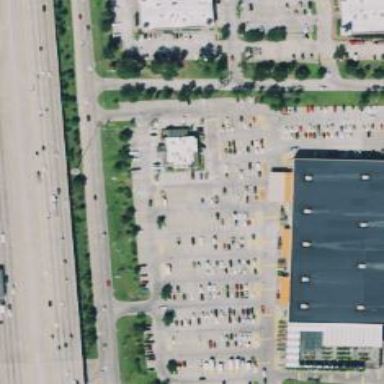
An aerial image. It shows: Retail area.